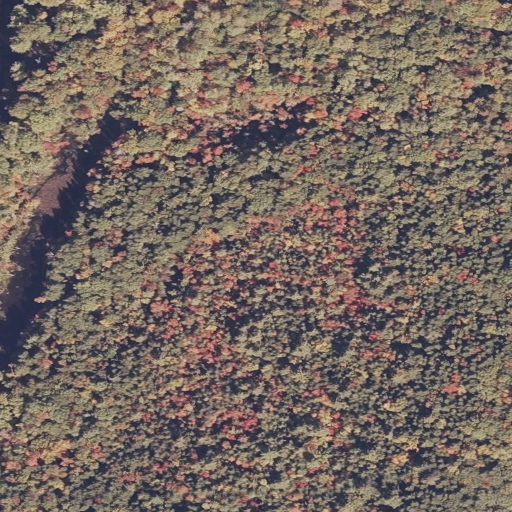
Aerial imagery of island in Maine named Gordon Island containing woody wetlands, mixed forest, evergreen forest, deciduous forest, herbaceous wetlands, open water, and grassland